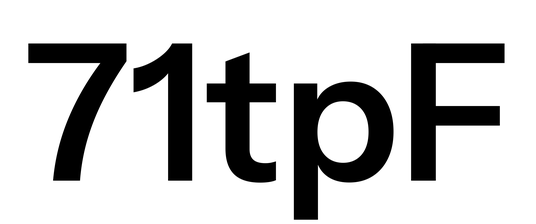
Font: InstrumentSans_SemiBold